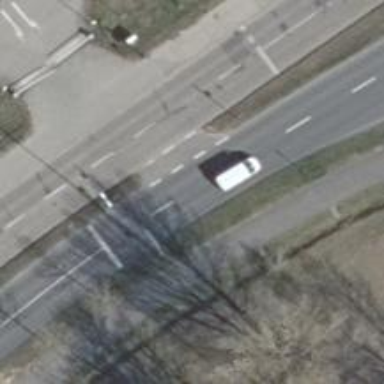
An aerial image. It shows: Road with traffic signals.